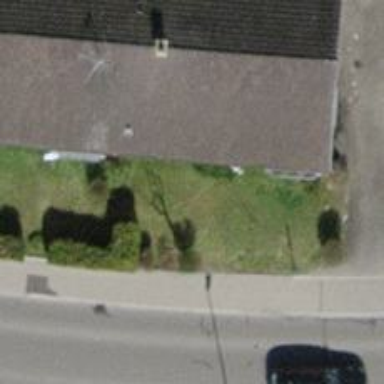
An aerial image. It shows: Building with pitched roof.